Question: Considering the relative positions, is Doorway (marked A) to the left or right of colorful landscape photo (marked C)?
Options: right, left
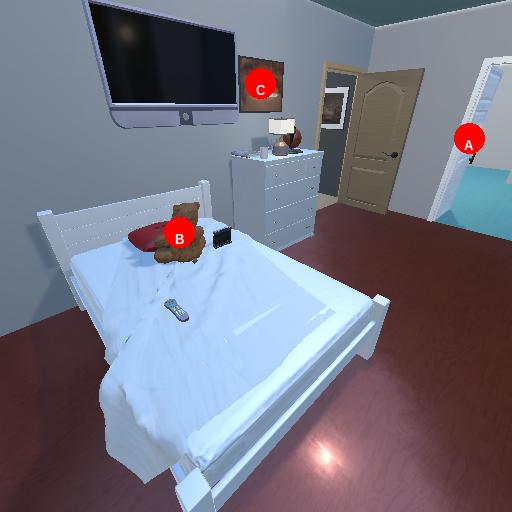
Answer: right